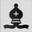
Piece: bB